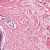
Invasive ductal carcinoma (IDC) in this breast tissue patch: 0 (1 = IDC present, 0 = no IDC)